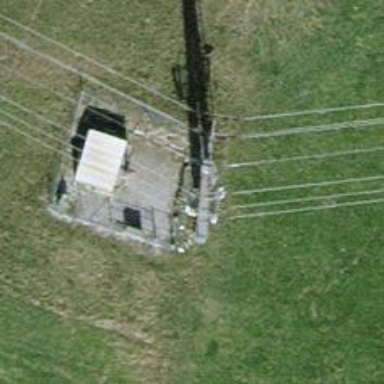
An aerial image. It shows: Power line is depicted.